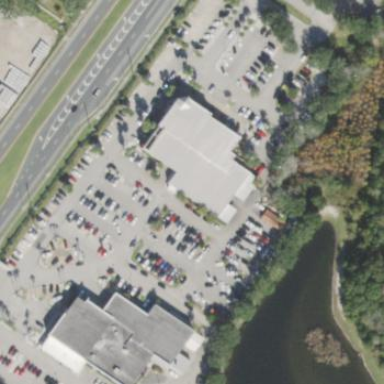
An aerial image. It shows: Building housing car shop.